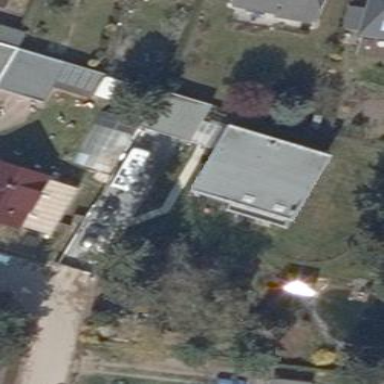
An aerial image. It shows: Detached building with flat roof.